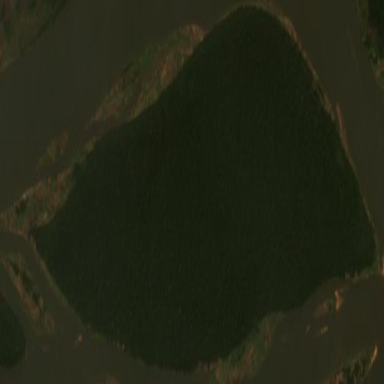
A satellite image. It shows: Island covered with woodland.